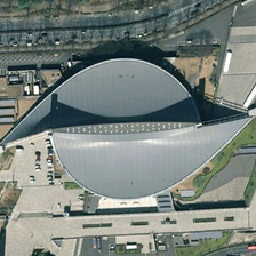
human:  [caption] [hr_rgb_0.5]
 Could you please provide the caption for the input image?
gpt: There are two half-drop gray buildings on the roadside with cars parked beside them.

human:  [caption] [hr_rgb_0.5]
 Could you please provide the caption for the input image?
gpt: a center building is near a curved road with cars on it and green trees in two sides .

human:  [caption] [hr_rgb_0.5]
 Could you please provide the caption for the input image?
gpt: a aesthetic symmetrical oval center is surrounded by roads .

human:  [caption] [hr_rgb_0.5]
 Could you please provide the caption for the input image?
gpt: the center is composed of two semicircles near a freeway .

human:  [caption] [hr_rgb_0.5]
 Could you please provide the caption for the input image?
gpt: Two semi-watery gray buildings are located on the highway, and some cars are parked beside them.